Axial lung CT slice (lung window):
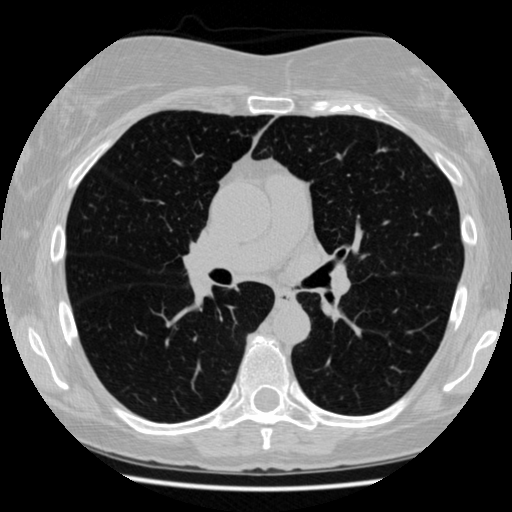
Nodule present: no